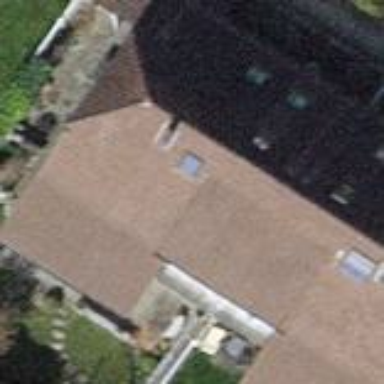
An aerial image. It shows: Half-hipped roof semidetached house.